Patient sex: F
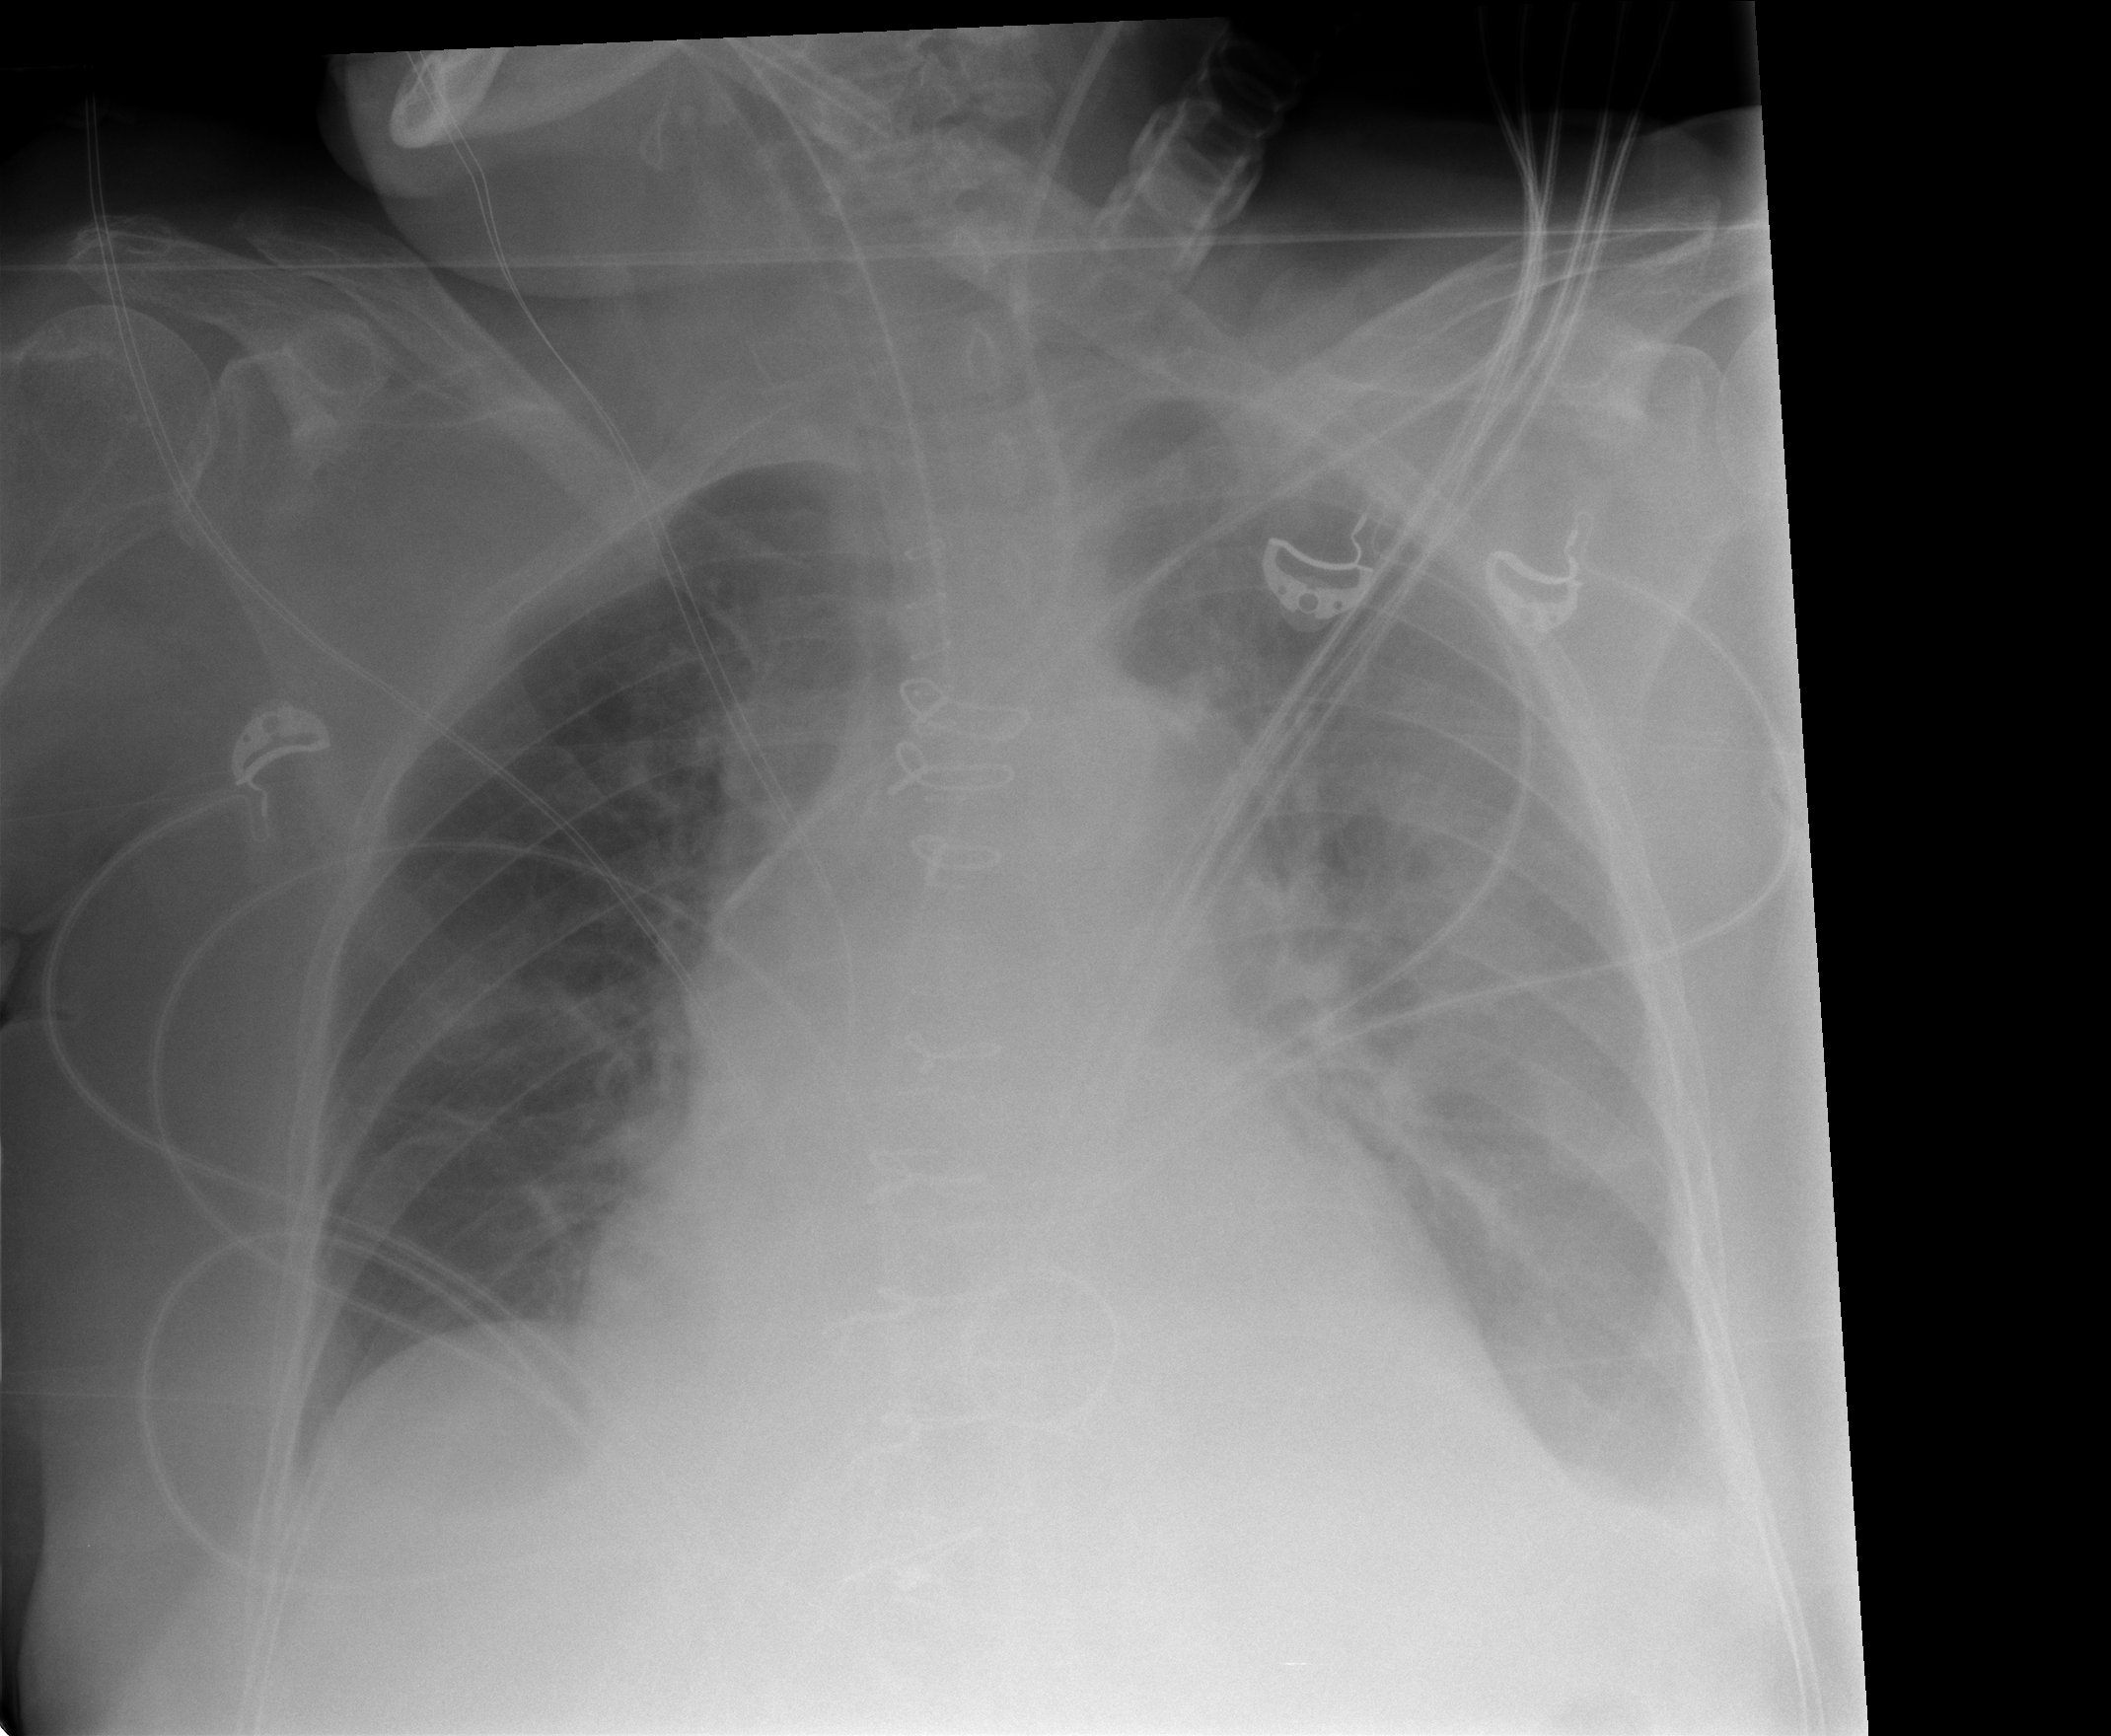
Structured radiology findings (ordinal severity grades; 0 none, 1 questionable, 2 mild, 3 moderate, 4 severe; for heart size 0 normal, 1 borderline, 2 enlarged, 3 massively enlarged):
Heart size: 2
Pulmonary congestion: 0
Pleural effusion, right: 0
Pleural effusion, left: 3
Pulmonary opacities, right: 0
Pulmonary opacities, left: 0
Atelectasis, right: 2
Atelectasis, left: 3